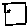
Label: square